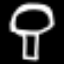
Label: mushroom